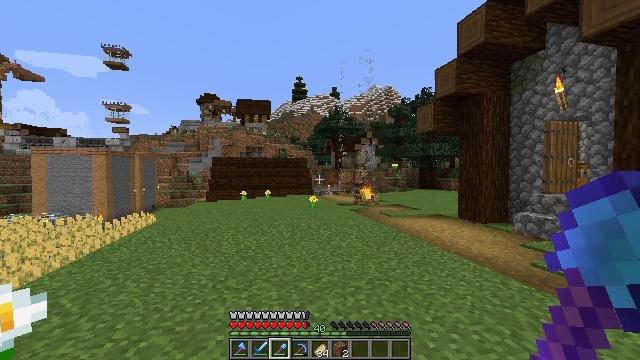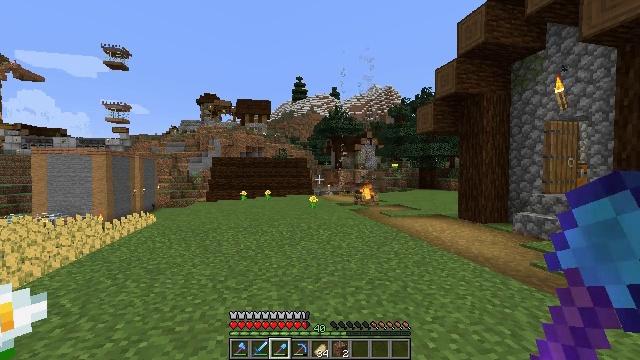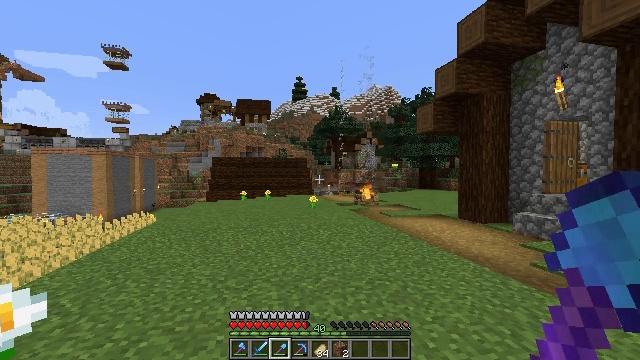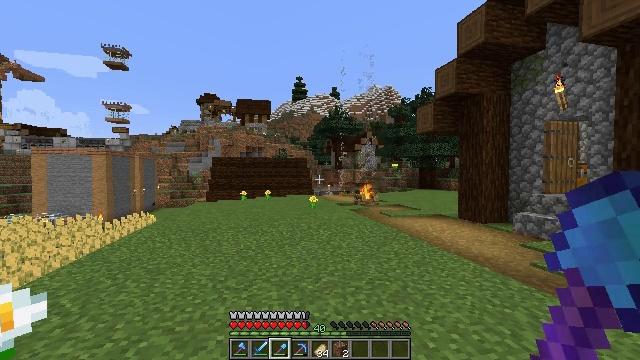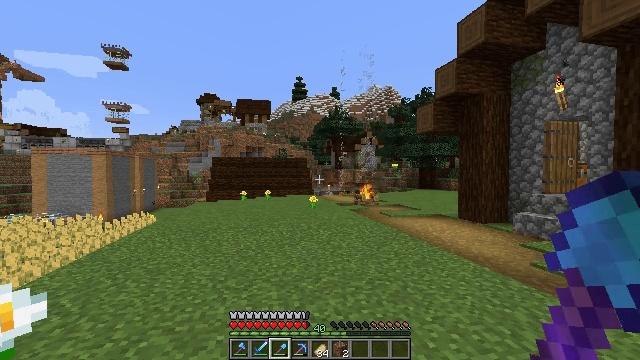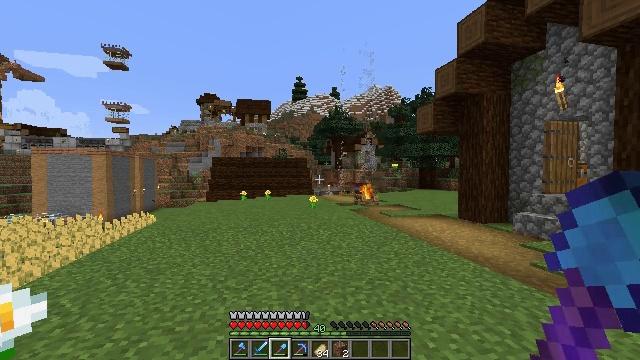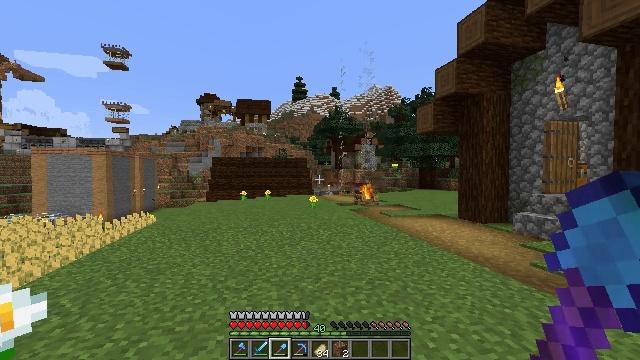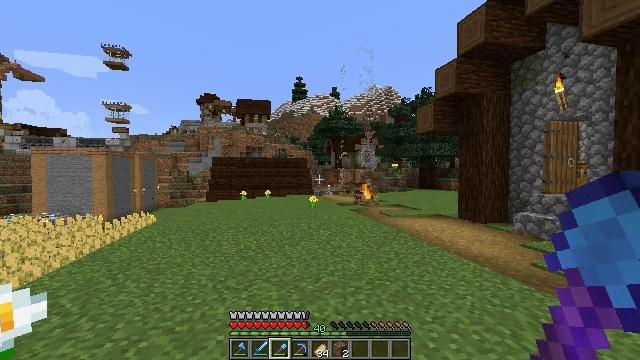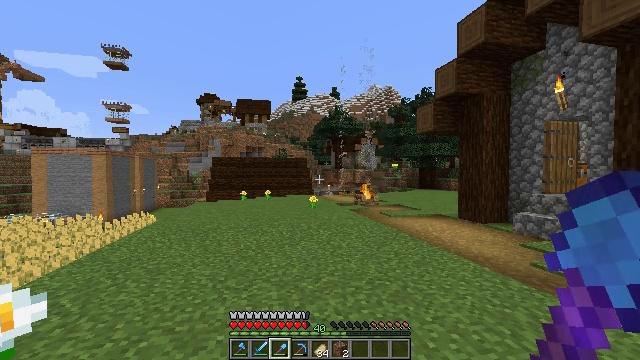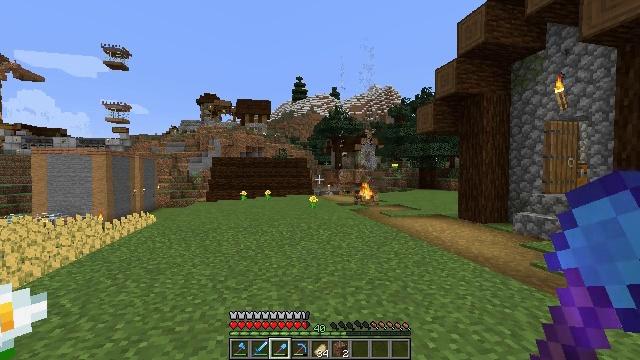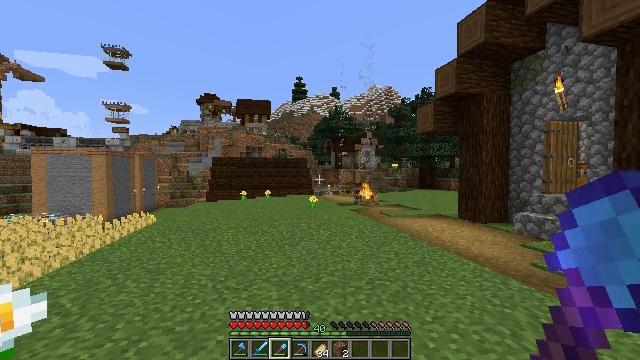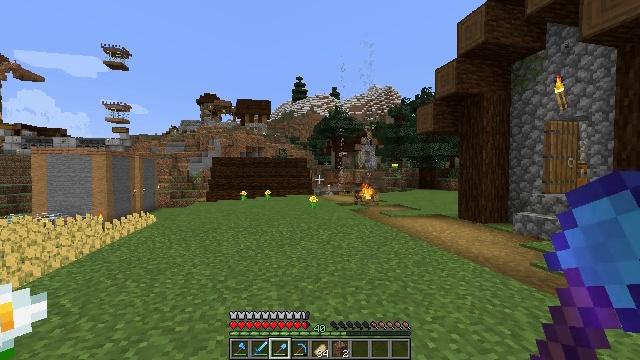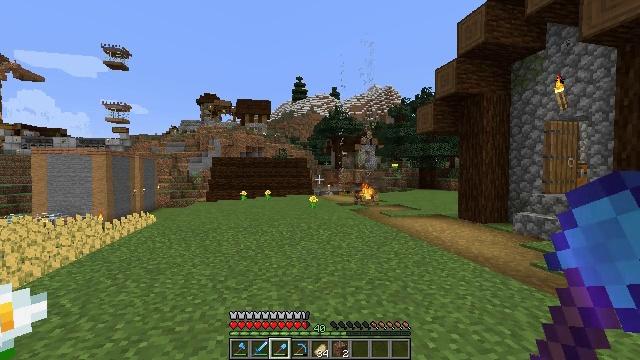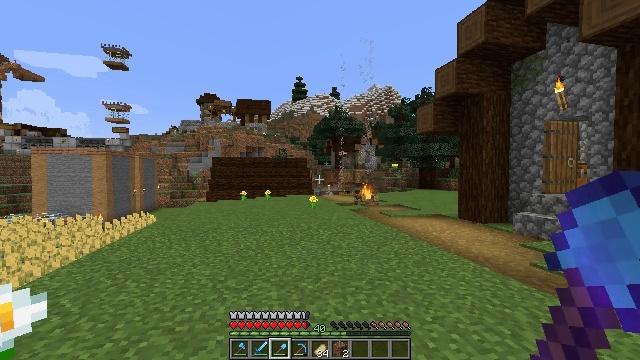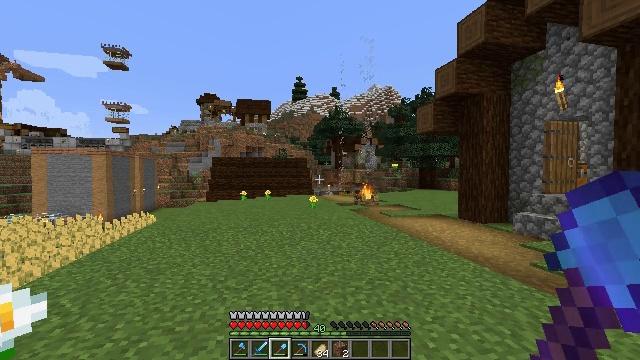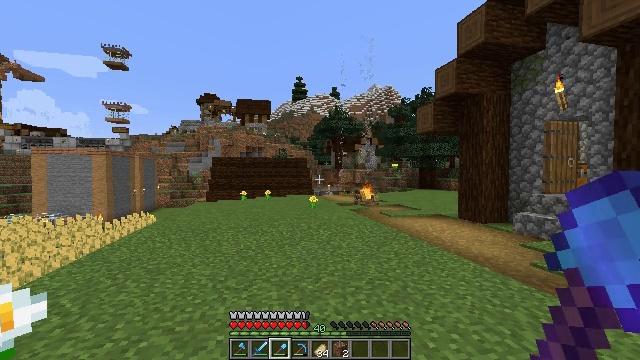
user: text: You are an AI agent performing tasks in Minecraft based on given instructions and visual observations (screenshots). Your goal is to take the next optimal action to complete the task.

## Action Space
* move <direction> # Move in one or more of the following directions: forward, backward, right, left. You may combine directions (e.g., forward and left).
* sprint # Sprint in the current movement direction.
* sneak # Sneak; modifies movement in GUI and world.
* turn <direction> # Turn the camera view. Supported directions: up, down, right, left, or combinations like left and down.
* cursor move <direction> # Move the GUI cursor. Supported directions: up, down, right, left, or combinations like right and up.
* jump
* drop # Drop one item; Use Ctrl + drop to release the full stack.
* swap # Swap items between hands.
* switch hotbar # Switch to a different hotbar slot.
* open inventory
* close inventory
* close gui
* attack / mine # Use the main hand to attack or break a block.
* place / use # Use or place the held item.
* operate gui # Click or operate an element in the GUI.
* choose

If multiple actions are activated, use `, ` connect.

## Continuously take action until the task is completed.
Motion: motion action
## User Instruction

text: Break the mature wheat plants.
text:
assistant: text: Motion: no_op
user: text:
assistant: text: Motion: no_op
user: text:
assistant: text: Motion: no_op
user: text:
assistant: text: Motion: no_op
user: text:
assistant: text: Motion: no_op
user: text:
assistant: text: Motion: no_op
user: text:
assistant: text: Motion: no_op
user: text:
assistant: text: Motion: no_op
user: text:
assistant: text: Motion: no_op
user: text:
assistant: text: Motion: no_op
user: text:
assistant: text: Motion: no_op
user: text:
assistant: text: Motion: no_op
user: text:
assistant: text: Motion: no_op
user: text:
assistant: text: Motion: no_op
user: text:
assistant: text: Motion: no_op
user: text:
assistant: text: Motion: no_op
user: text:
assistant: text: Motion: no_op
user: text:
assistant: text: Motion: no_op
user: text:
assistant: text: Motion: no_op
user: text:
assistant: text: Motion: no_op
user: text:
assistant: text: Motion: no_op
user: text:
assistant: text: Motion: no_op
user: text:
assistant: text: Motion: no_op
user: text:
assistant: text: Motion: no_op
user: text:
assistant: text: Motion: no_op
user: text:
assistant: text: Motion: no_op
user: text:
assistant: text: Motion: no_op
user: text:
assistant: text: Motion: no_op
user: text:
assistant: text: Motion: no_op
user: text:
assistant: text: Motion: no_op